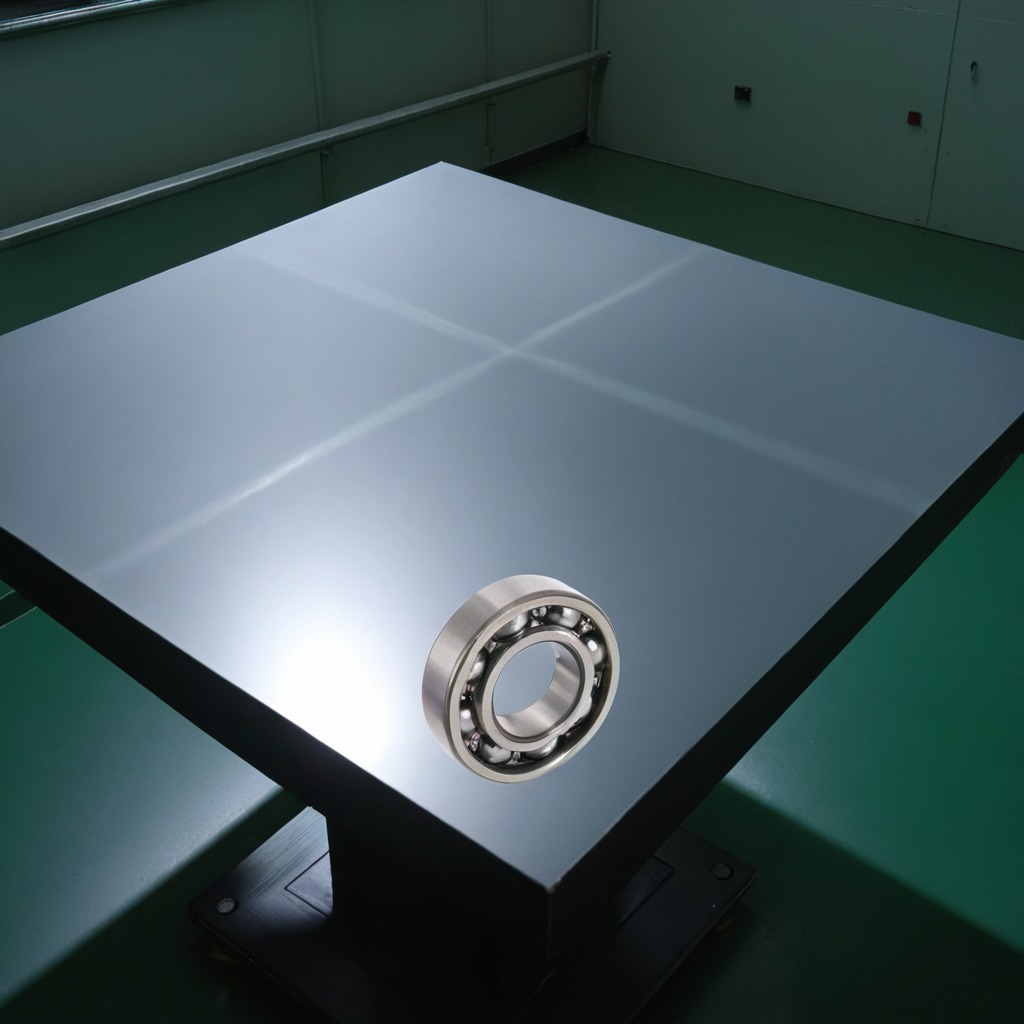
A metal ball bearing is lying on the table.